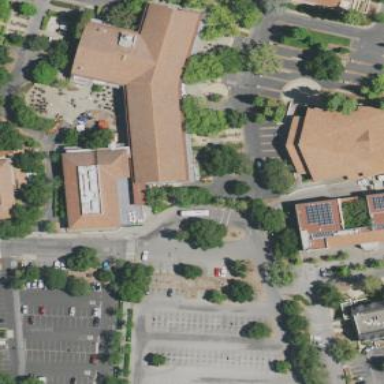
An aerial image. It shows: Community center located within university building.